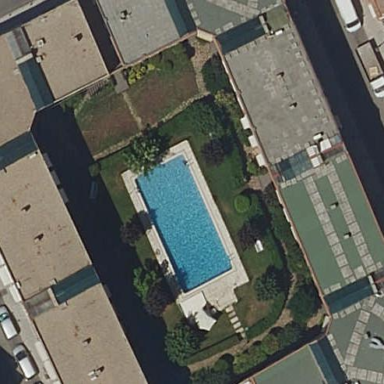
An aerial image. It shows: Swimming pool located in leisure land.